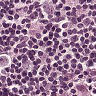
Metastatic tissue present: yes